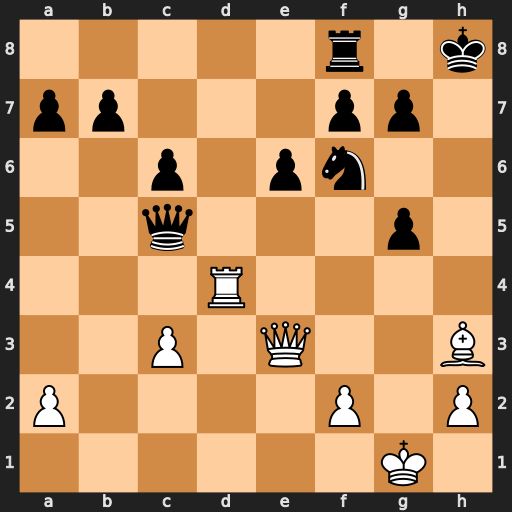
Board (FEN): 5r1k/pp3pp1/2p1pn2/2q3p1/3R4/2P1Q2B/P4P1P/6K1
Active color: w
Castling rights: -
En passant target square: -
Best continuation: Rh4+ gxh4 Qxc5